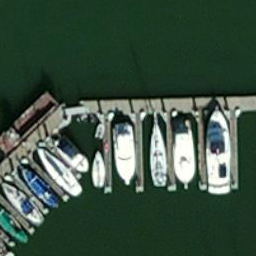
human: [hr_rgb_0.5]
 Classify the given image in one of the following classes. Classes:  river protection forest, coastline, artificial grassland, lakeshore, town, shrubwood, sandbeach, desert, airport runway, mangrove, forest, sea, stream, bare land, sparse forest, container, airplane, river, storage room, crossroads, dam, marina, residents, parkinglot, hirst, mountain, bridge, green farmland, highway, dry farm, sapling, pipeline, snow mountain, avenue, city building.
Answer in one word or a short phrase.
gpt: marina